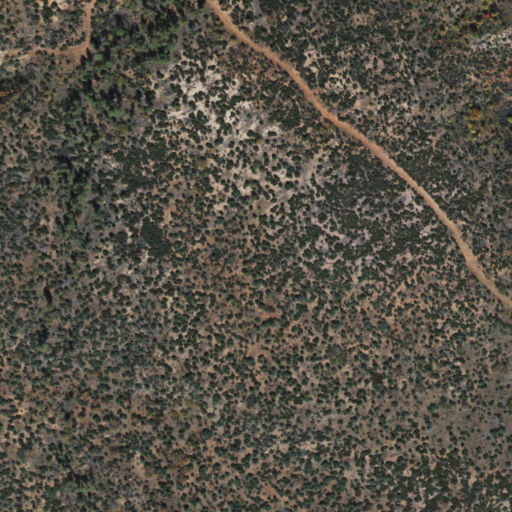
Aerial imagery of ridge(s) in Arizona named Spring Ridge containing only shrub